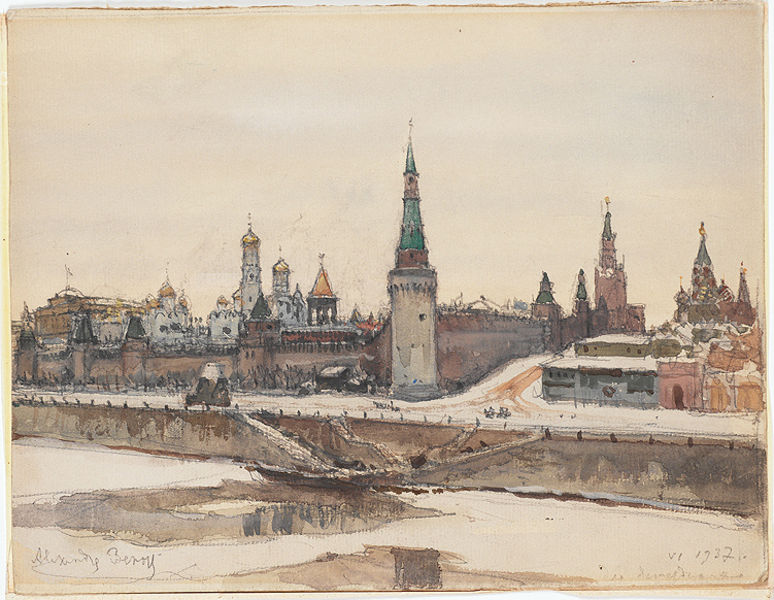
Titel: The Moscow Kremlin, The Moscow Kremlin
Künstler: Alexandre Benois
Standort: Amherst (Massachusetts, USA)
Institution: Mead Art Museum, Amherst College
Schlagwörter: architecture, church, hall, palace, red, stairs, grey, painting, boat, house, landscape, sea, water, tower, snow, river, road, drawing, ice, boats, flag, bridge, town, still life, city, cathedral, buildings, watercolor, watercolour, home, spire, russia, russian, moscow, churches, dock, alexandre, st petersburg, docks, berry, eastern europe, ice', towerd, alexander, monostary, riverr